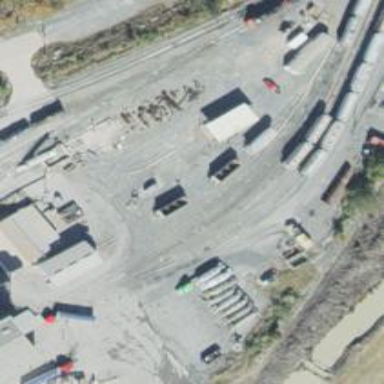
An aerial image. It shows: Rail spur service.